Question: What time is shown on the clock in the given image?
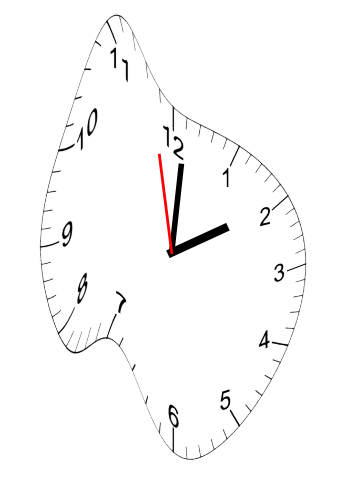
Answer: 02:00:58